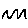
Label: zigzag